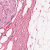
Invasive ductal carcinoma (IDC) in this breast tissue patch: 0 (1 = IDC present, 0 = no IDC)